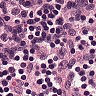
Metastatic tissue present: no